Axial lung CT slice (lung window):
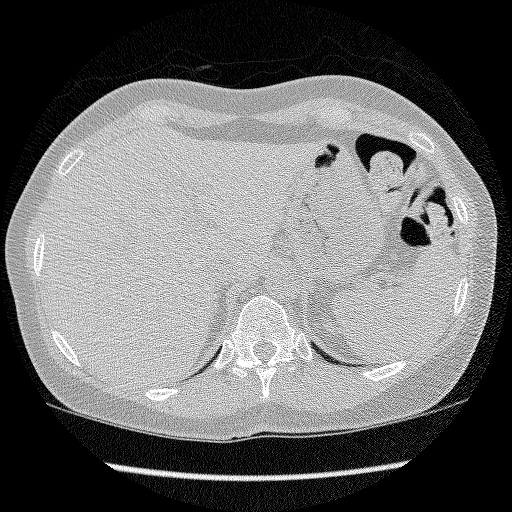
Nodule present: no